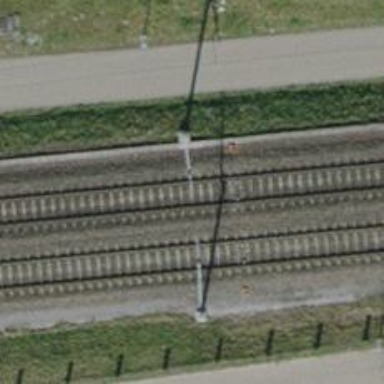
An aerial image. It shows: Railway milestone.